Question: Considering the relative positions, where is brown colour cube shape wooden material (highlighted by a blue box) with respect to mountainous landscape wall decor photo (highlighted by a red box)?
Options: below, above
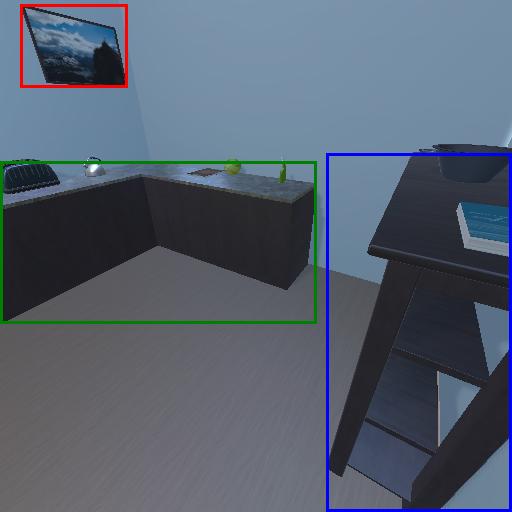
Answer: below